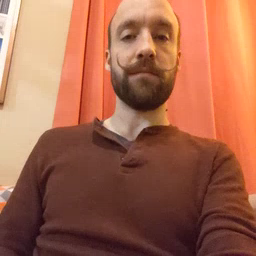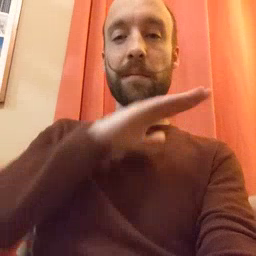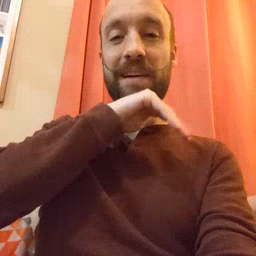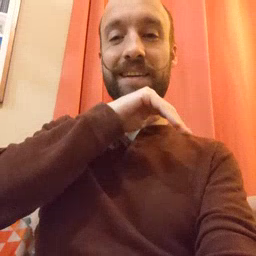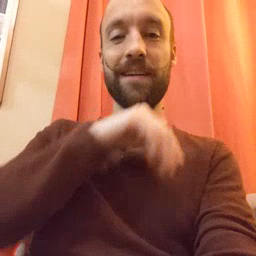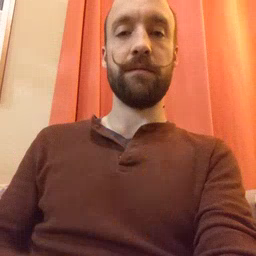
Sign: pig